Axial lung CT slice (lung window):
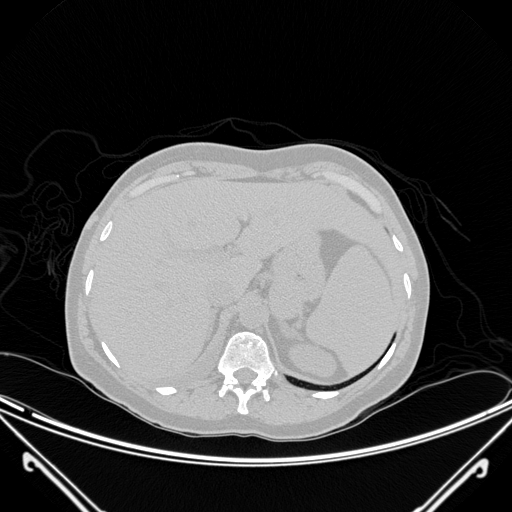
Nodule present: no